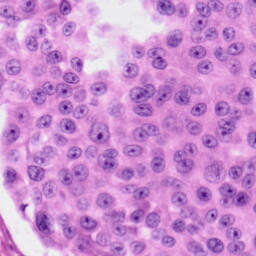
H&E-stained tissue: Skin